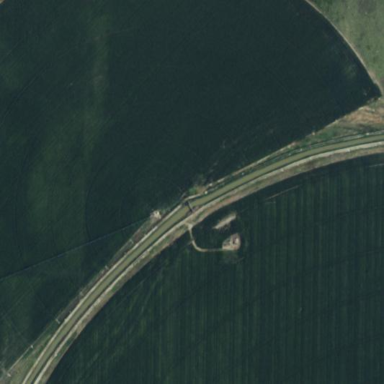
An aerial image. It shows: Farmland with pivot irrigation system.